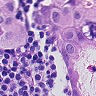
Metastatic tissue present: yes